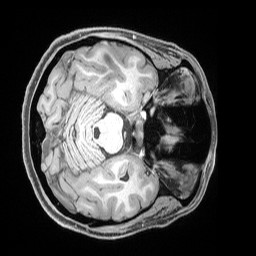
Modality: T1w
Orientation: axial
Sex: female
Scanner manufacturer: siemens
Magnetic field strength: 3 T
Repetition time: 2.53 s
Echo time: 0.00169 s